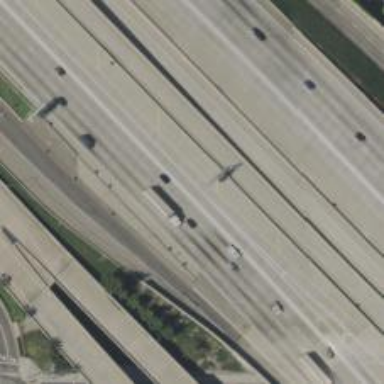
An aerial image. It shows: Motorway junction.